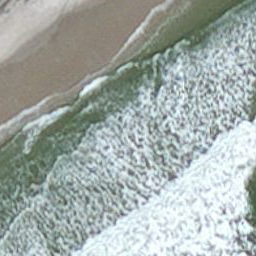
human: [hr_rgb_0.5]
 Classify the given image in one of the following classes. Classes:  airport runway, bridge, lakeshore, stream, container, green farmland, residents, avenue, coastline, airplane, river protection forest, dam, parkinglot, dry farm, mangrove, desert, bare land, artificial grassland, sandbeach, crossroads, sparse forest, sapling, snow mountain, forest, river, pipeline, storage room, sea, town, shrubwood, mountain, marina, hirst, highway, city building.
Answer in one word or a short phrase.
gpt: coastline